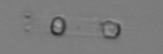
Label: Skeletonema